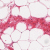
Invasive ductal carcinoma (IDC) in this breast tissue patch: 0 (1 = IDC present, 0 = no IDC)